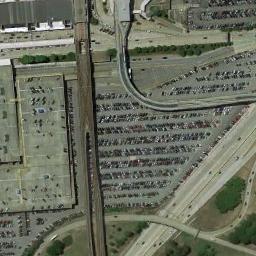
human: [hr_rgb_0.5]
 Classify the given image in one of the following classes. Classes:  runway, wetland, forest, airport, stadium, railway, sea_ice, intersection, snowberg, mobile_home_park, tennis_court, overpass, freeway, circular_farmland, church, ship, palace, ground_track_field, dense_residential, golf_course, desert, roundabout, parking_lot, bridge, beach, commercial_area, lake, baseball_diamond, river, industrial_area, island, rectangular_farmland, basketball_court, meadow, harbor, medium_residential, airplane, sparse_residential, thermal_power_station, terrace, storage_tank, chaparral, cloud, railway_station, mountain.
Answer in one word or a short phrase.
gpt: parking_lot